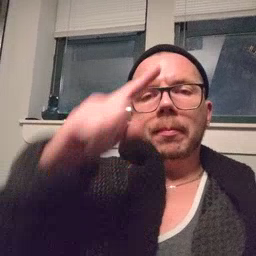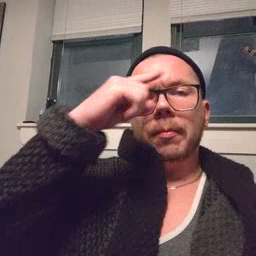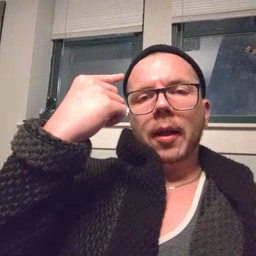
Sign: black